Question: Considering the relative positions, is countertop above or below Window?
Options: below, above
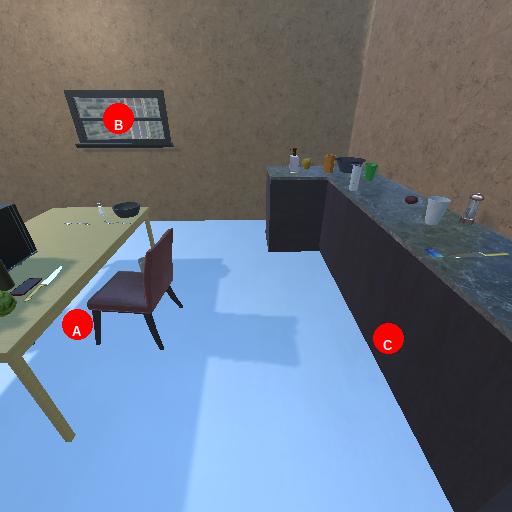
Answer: below